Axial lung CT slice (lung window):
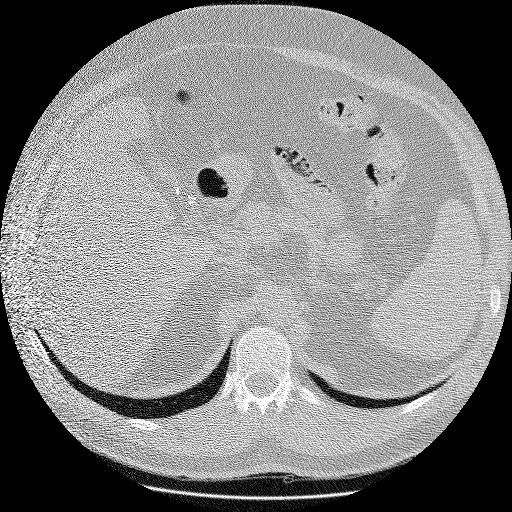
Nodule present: no